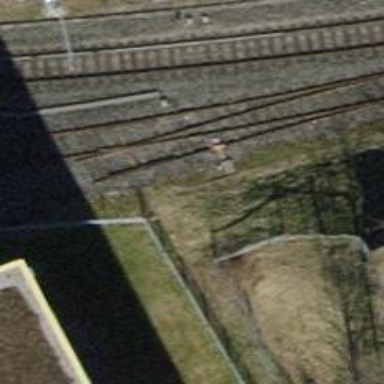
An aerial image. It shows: Rail spur service.